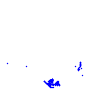
Particle: electron